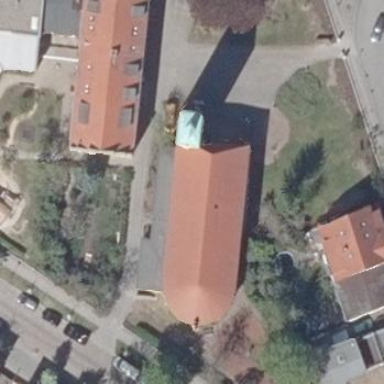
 made of red roof tiles. The building itself is yellow and is place of worship."